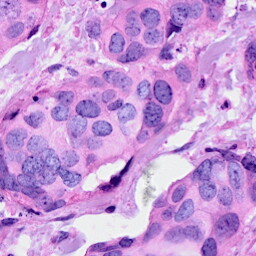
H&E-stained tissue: Breast